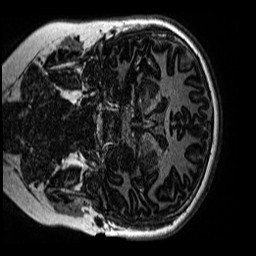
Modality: MP2RAGE
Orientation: coronal
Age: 11
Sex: female
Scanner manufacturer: siemens
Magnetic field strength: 3 T
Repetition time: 4 s
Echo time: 0.00299 s